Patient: sex F, age 31
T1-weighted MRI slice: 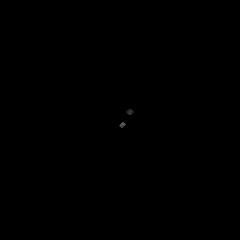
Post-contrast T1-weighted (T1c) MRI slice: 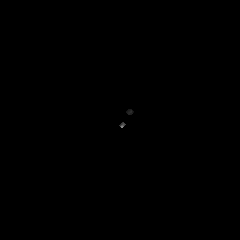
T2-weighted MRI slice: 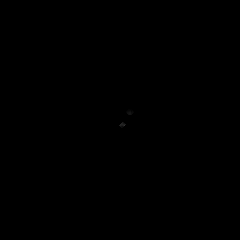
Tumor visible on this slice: no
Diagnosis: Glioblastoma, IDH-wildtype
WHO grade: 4